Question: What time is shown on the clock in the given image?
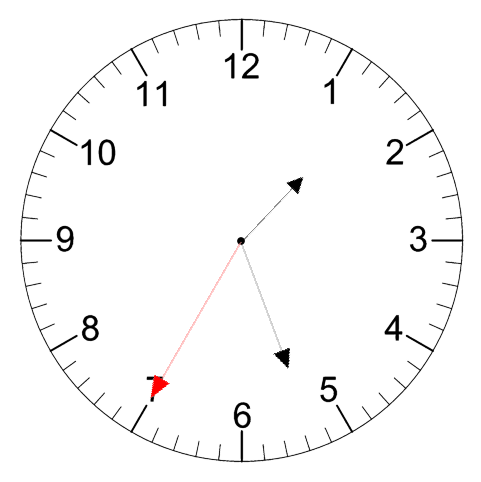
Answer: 01:26:35